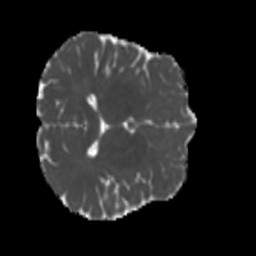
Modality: MD
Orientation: axial
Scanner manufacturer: siemens
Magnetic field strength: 3 T
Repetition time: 4 s
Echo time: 0.0594 s